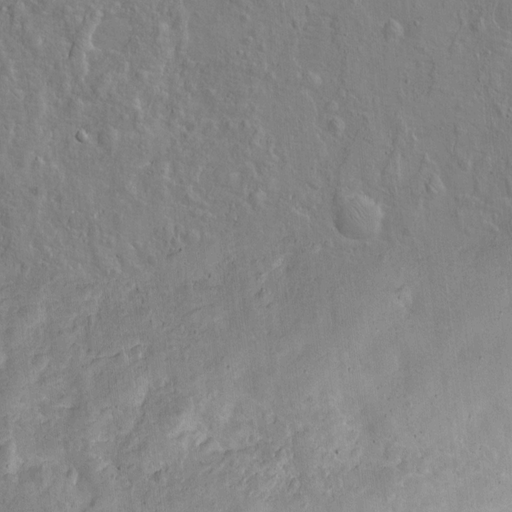
Classes present: Background, Cone